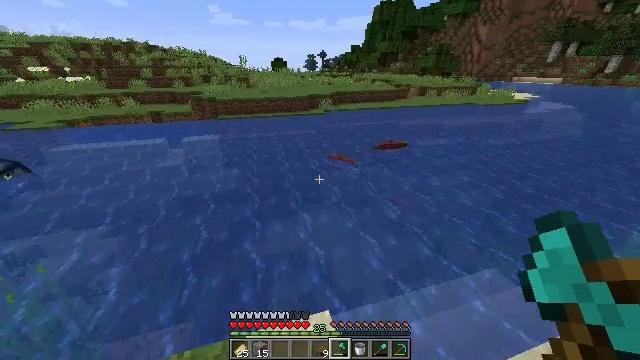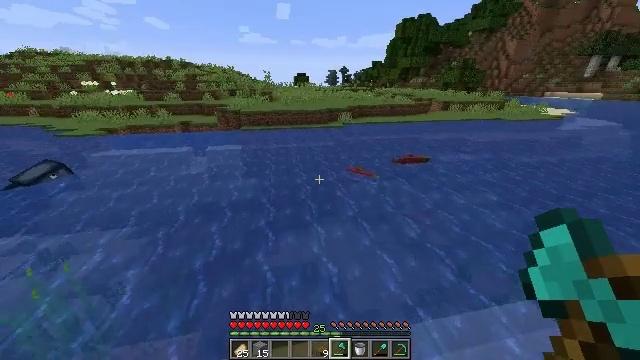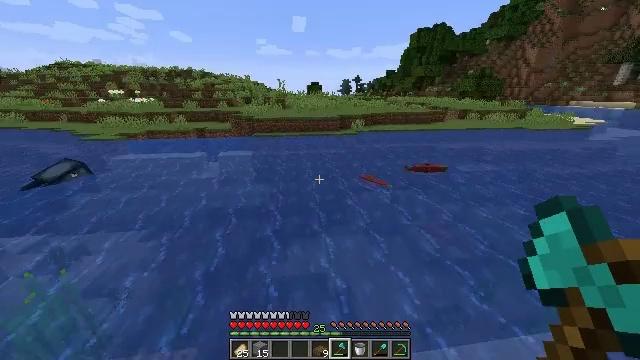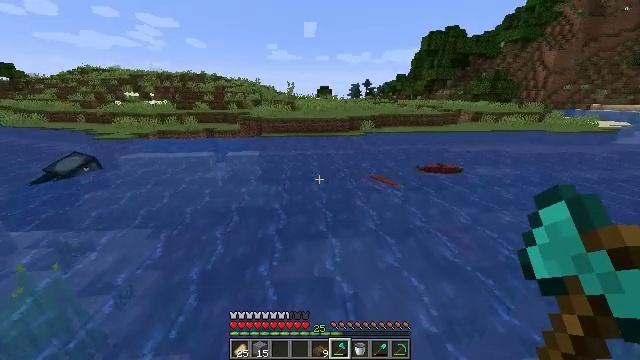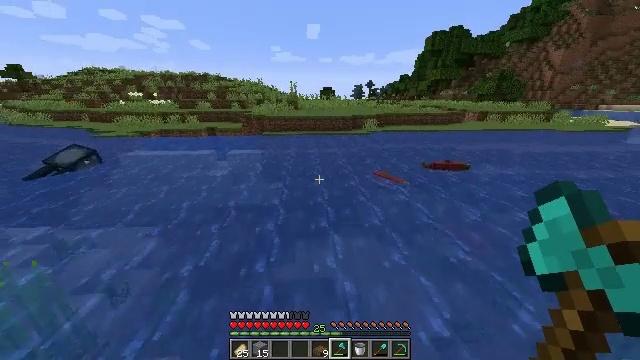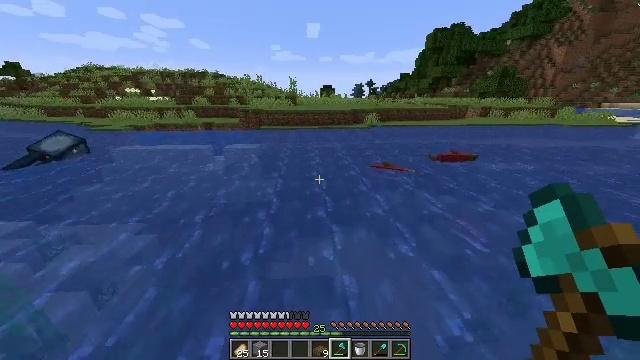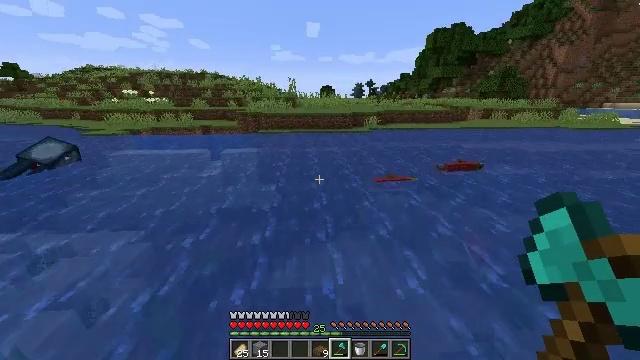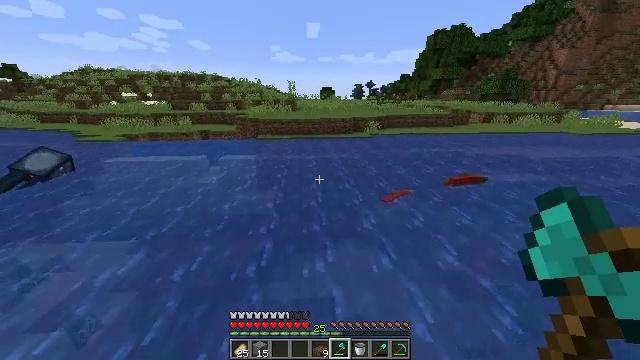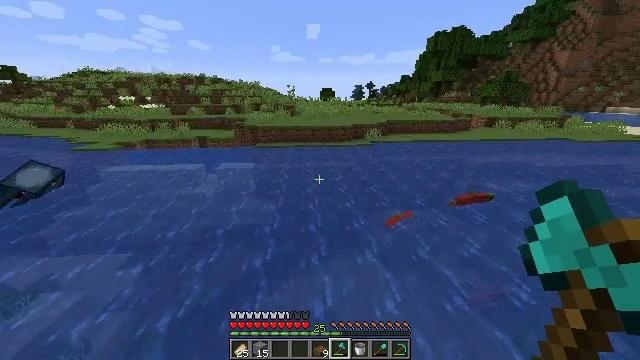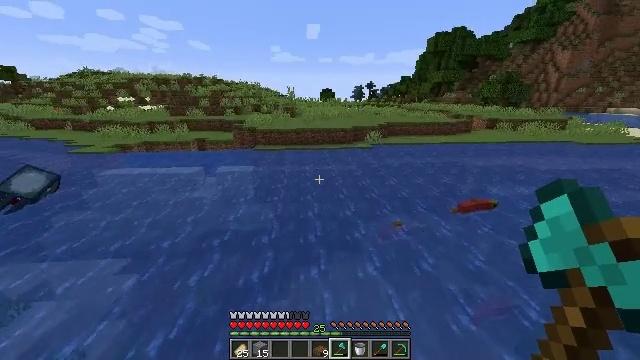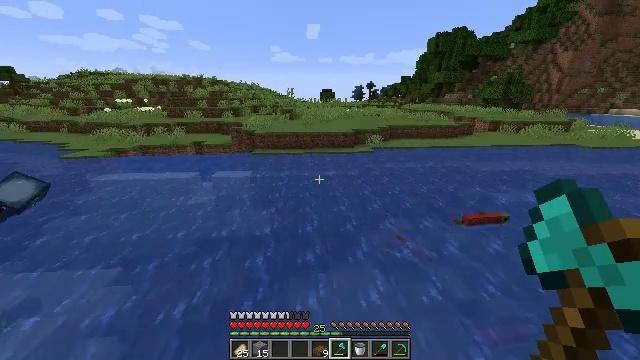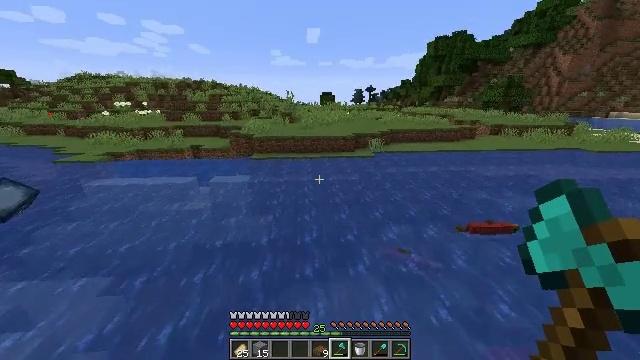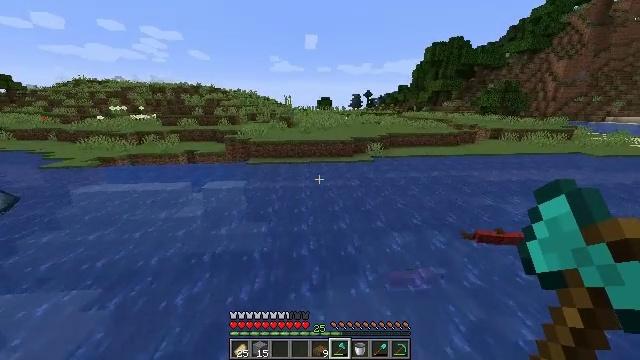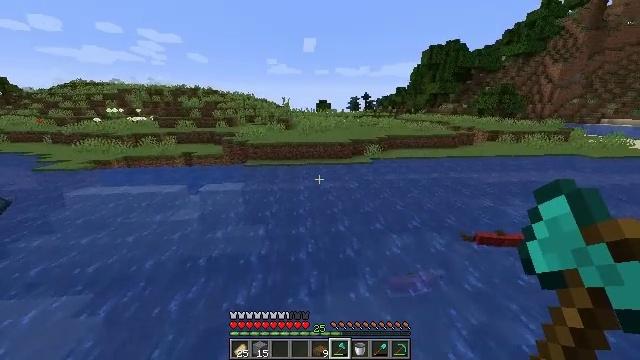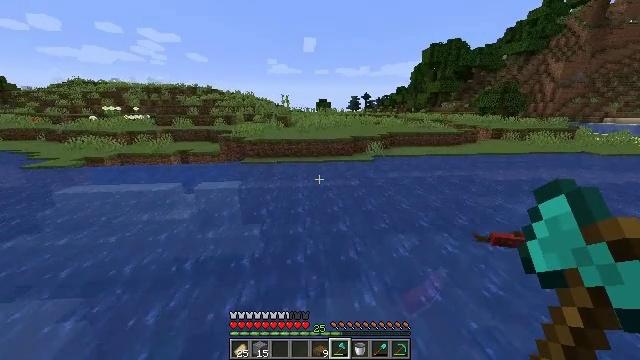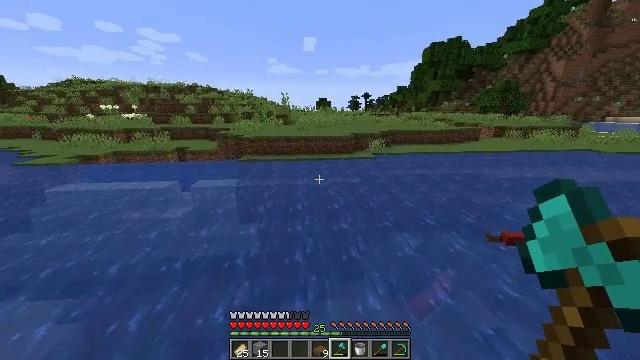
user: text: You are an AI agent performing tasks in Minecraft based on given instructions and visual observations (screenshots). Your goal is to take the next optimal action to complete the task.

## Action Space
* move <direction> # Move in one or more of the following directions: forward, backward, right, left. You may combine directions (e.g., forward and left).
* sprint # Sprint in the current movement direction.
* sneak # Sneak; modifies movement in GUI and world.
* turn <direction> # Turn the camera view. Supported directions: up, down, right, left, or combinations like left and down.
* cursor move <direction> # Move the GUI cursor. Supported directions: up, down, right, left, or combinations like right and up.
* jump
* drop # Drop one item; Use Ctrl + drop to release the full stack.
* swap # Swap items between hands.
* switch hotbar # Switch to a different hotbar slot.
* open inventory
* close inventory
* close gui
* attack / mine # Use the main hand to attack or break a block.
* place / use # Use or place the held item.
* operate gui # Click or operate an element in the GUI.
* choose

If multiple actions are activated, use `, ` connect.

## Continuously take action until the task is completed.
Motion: motion action
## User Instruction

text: Kill the cow.
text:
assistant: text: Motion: move forward, turn left and up
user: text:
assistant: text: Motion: move forward, turn left and up, jump
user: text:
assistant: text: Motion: move forward, turn left, jump
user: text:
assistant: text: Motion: move forward, jump
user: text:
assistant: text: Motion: move forward, jump
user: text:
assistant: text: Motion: move forward, jump
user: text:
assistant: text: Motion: move forward, jump
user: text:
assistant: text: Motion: move forward, jump
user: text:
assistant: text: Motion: move forward, jump
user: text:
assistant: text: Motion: move forward, jump
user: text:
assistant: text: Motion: move forward, jump
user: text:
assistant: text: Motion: move forward, sprint, turn up, jump
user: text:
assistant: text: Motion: move forward, sprint, jump
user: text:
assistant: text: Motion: move forward, jump
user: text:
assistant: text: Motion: move forward, jump
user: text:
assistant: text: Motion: move forward, jump
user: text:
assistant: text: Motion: move forward
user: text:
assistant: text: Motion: move forward
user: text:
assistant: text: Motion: move forward
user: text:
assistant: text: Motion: move forward
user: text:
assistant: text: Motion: move forward
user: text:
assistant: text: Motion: move forward, sneak
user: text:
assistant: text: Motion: move forward, sneak
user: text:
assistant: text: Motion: move forward, sneak, turn up
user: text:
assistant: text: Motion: move forward, sneak, turn right and up
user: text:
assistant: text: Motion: move forward, turn right and up
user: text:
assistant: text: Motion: move forward, turn up
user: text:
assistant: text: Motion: move forward, turn up
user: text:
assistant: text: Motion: move forward, sprint, turn up
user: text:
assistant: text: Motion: move forward, sprint, turn up, jump